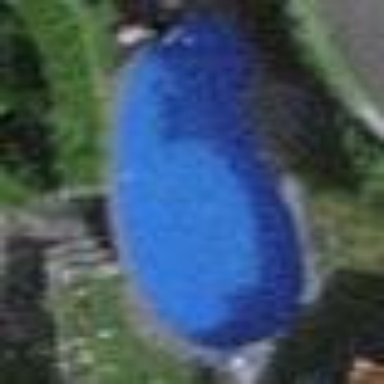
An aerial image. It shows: Swimming pool located in leisure land.